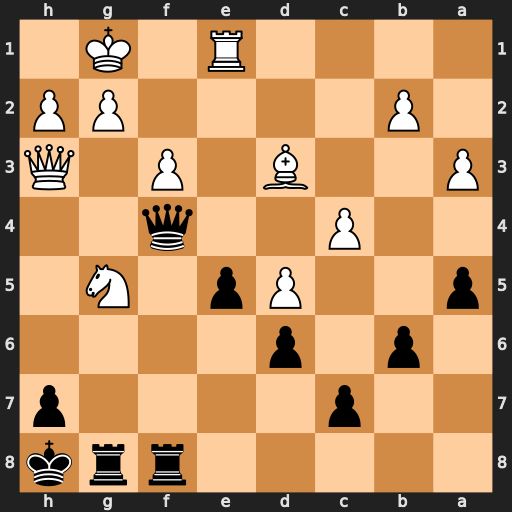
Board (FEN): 5rrk/2p4p/1p1p4/p2Pp1N1/2P2q2/P2B1P1Q/1P4PP/4R1K1
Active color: b
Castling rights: -
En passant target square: -
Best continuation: Qd4+ Kh1 Qxd3